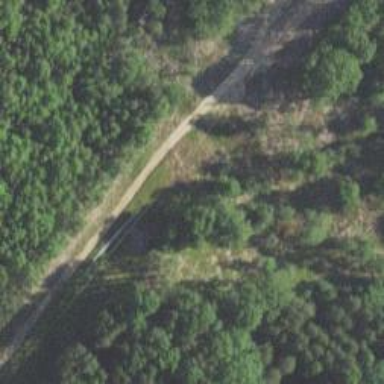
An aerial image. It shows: Abandoned railway with historical significance.